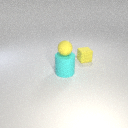
large cyan rubber cylinder below small yellow rubber sphere